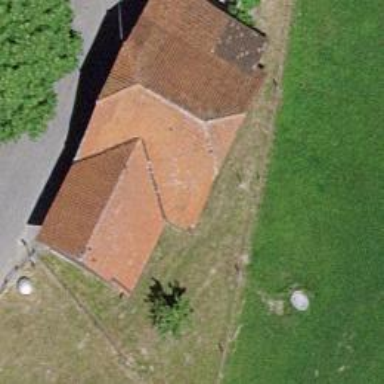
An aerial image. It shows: Rural barn.